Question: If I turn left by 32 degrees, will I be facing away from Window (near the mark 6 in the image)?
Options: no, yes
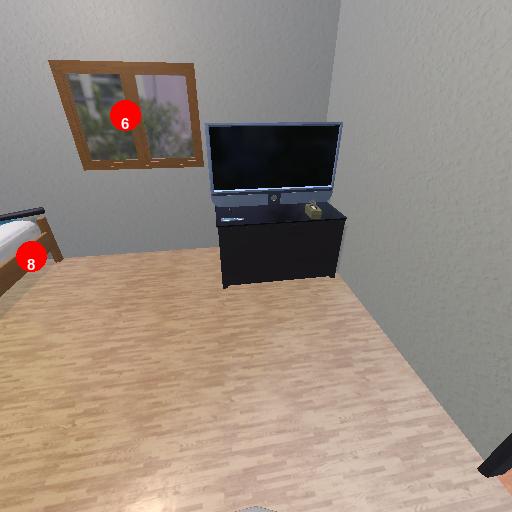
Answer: no